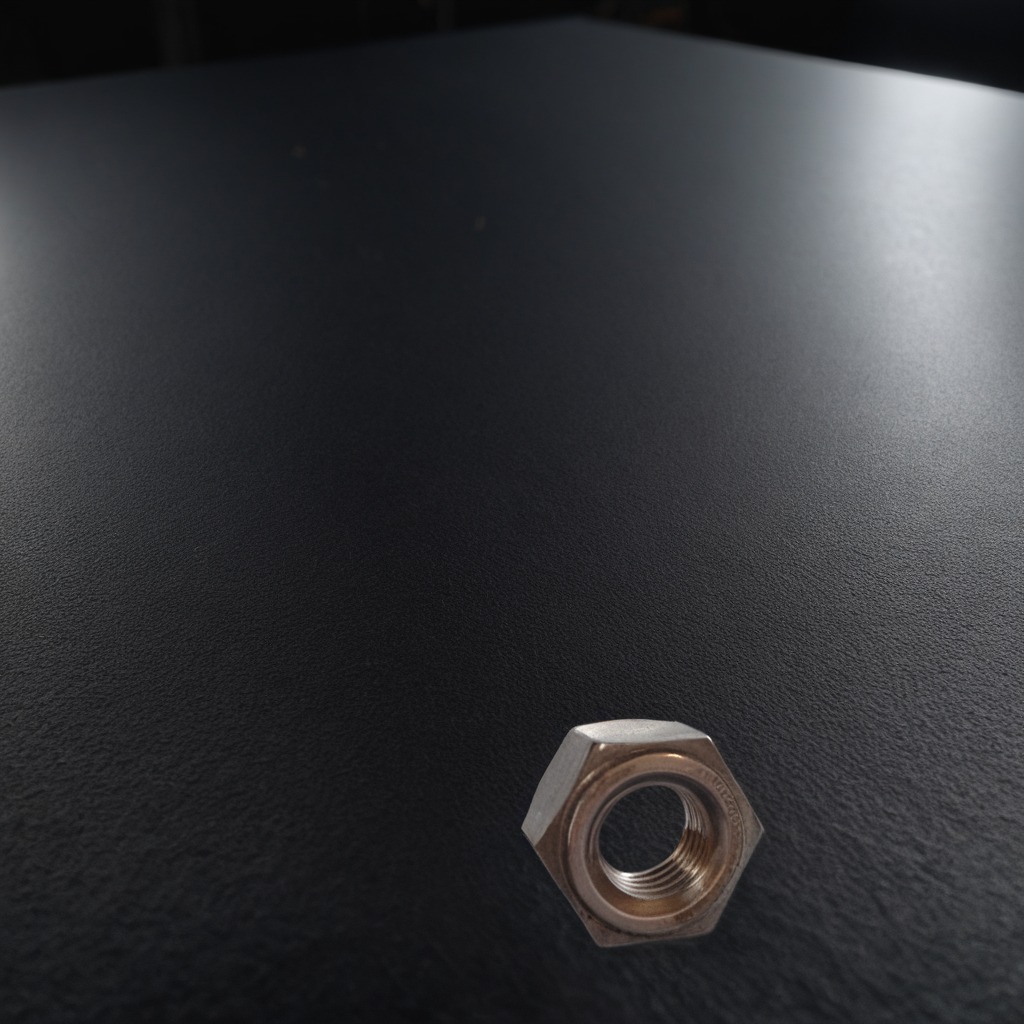
A metal nut is lying on the clean granite tabletop inside a workshop at night.